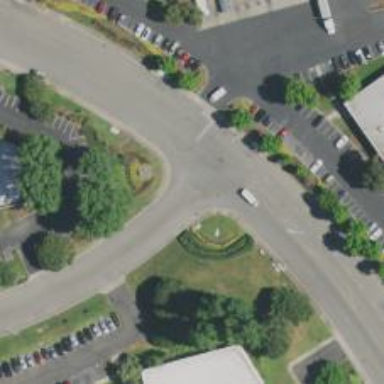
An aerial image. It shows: Unmarked road crossing.